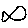
Label: fish